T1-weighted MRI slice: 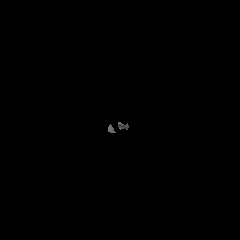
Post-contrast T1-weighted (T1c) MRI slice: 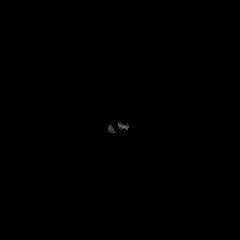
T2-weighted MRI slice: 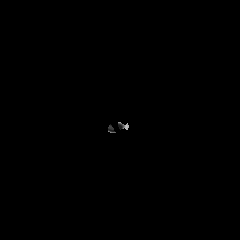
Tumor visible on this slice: no